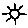
Label: sun